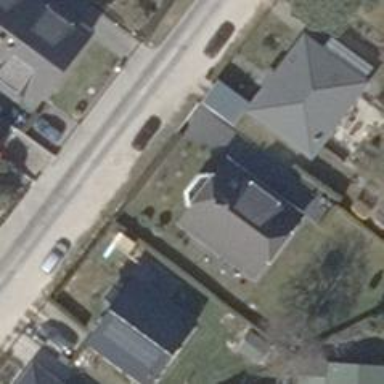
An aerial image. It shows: Detached building with half-hipped roof shape.